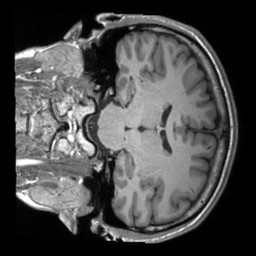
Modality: T1w
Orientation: coronal
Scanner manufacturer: siemens
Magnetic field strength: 3 T
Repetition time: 2 s
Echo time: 0.0023 s